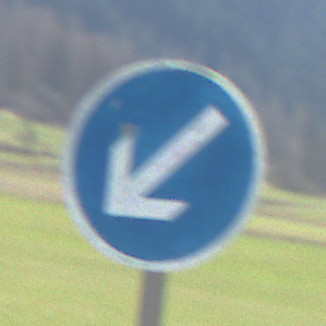
Verkehrszeichen: VorgeschriebeneVorbeifahrtLinks
Umgebung: Outdoor, Nature
Tageszeit: MorningAfternoon
Wetter: PartlyCloudy
Licht: Natural
Jahreszeit: NotSpecified
Kontrast: HighContrast